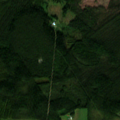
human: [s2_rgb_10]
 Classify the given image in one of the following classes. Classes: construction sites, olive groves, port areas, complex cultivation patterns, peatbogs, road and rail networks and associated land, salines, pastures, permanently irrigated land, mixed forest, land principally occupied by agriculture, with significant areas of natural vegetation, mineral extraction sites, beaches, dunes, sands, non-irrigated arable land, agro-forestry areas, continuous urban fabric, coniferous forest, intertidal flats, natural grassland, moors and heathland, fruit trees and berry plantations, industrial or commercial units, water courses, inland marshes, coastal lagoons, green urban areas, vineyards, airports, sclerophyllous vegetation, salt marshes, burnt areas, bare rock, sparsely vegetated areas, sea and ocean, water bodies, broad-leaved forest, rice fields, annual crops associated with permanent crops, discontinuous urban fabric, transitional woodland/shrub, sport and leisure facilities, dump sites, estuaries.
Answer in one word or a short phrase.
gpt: coniferous forest, mixed forest, transitional woodland/shrub